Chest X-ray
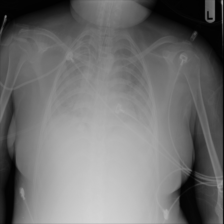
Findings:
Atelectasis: negative
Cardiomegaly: negative
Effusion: negative
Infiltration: positive
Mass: negative
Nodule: negative
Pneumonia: negative
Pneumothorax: negative
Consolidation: positive
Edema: negative
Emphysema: negative
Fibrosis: negative
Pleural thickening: negative
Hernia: negative